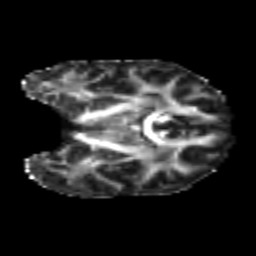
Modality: FA
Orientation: coronal
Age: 20
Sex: female
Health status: healthy